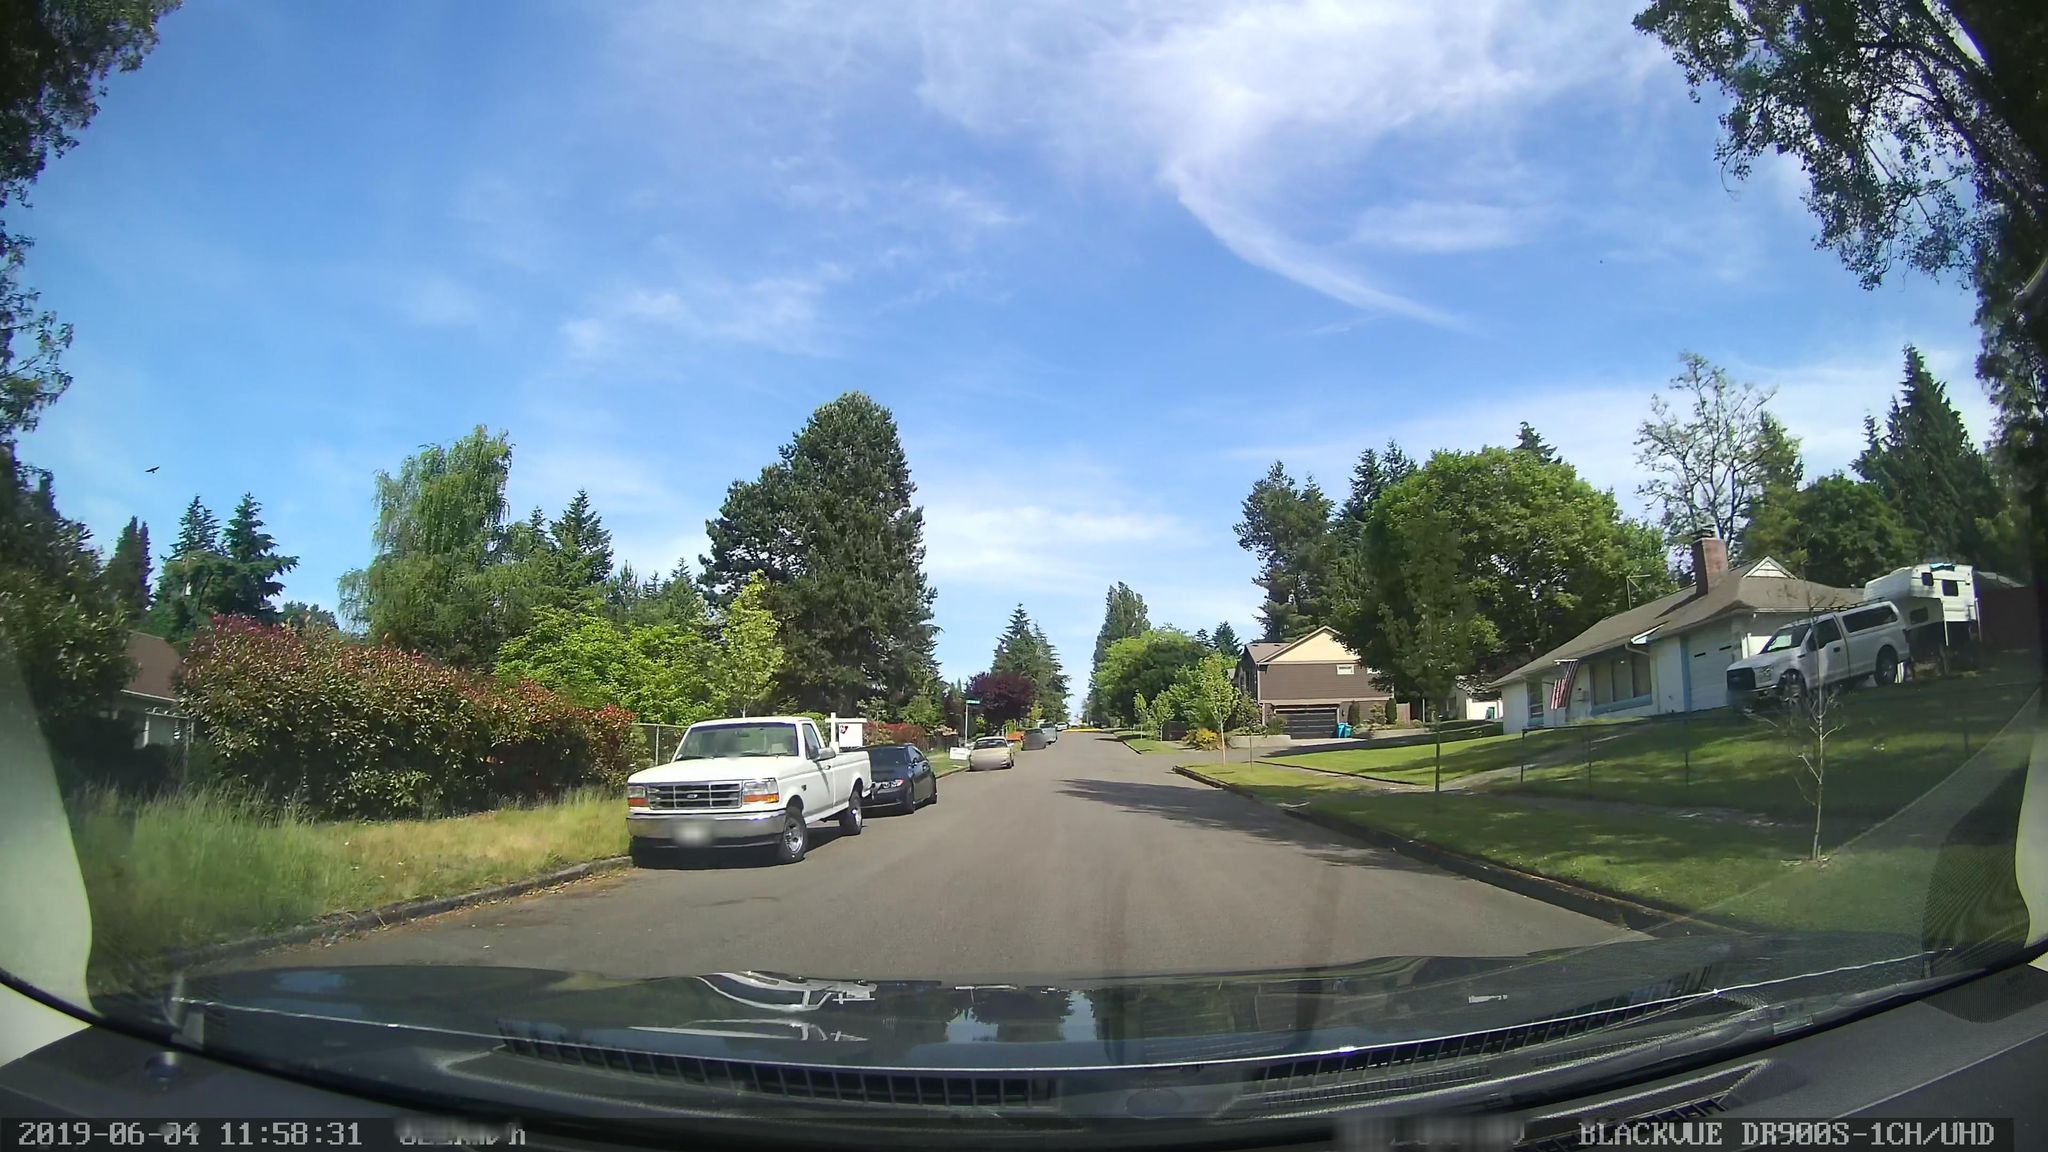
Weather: clear
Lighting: day
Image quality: good
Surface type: driving surface
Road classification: residential, service
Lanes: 2
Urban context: urban centre
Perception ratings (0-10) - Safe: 5.35, Lively: 8.91, Beautiful: 4.58, Boring: 2.4, Depressing: 4.63, Wealthy: 4.62